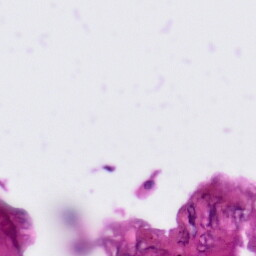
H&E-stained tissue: Tonsil